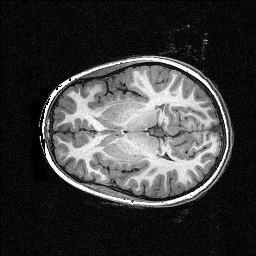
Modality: T1w
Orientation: axial
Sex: female
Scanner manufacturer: siemens
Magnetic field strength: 3 T
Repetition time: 2.3 s
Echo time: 0.00336 s